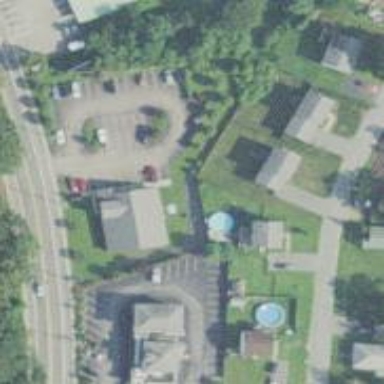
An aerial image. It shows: Kindergarten.